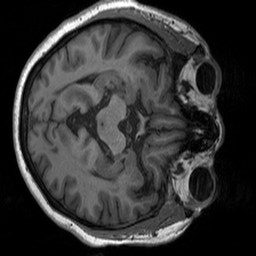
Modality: T1w
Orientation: axial
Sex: female
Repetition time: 1.95 s
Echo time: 0.026 s